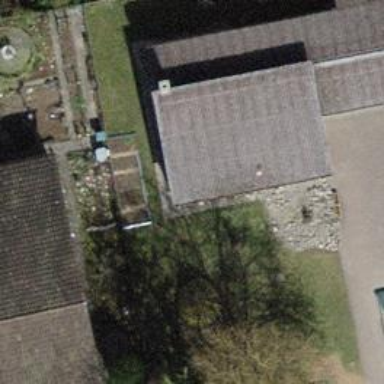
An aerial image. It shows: Traditional roof kindergarten building.